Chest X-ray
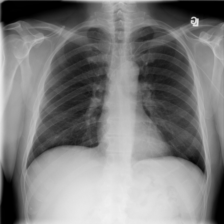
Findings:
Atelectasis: negative
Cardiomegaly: negative
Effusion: negative
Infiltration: negative
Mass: negative
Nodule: negative
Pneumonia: negative
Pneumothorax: negative
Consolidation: negative
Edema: negative
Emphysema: negative
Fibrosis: negative
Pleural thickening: negative
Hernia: negative